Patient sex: M
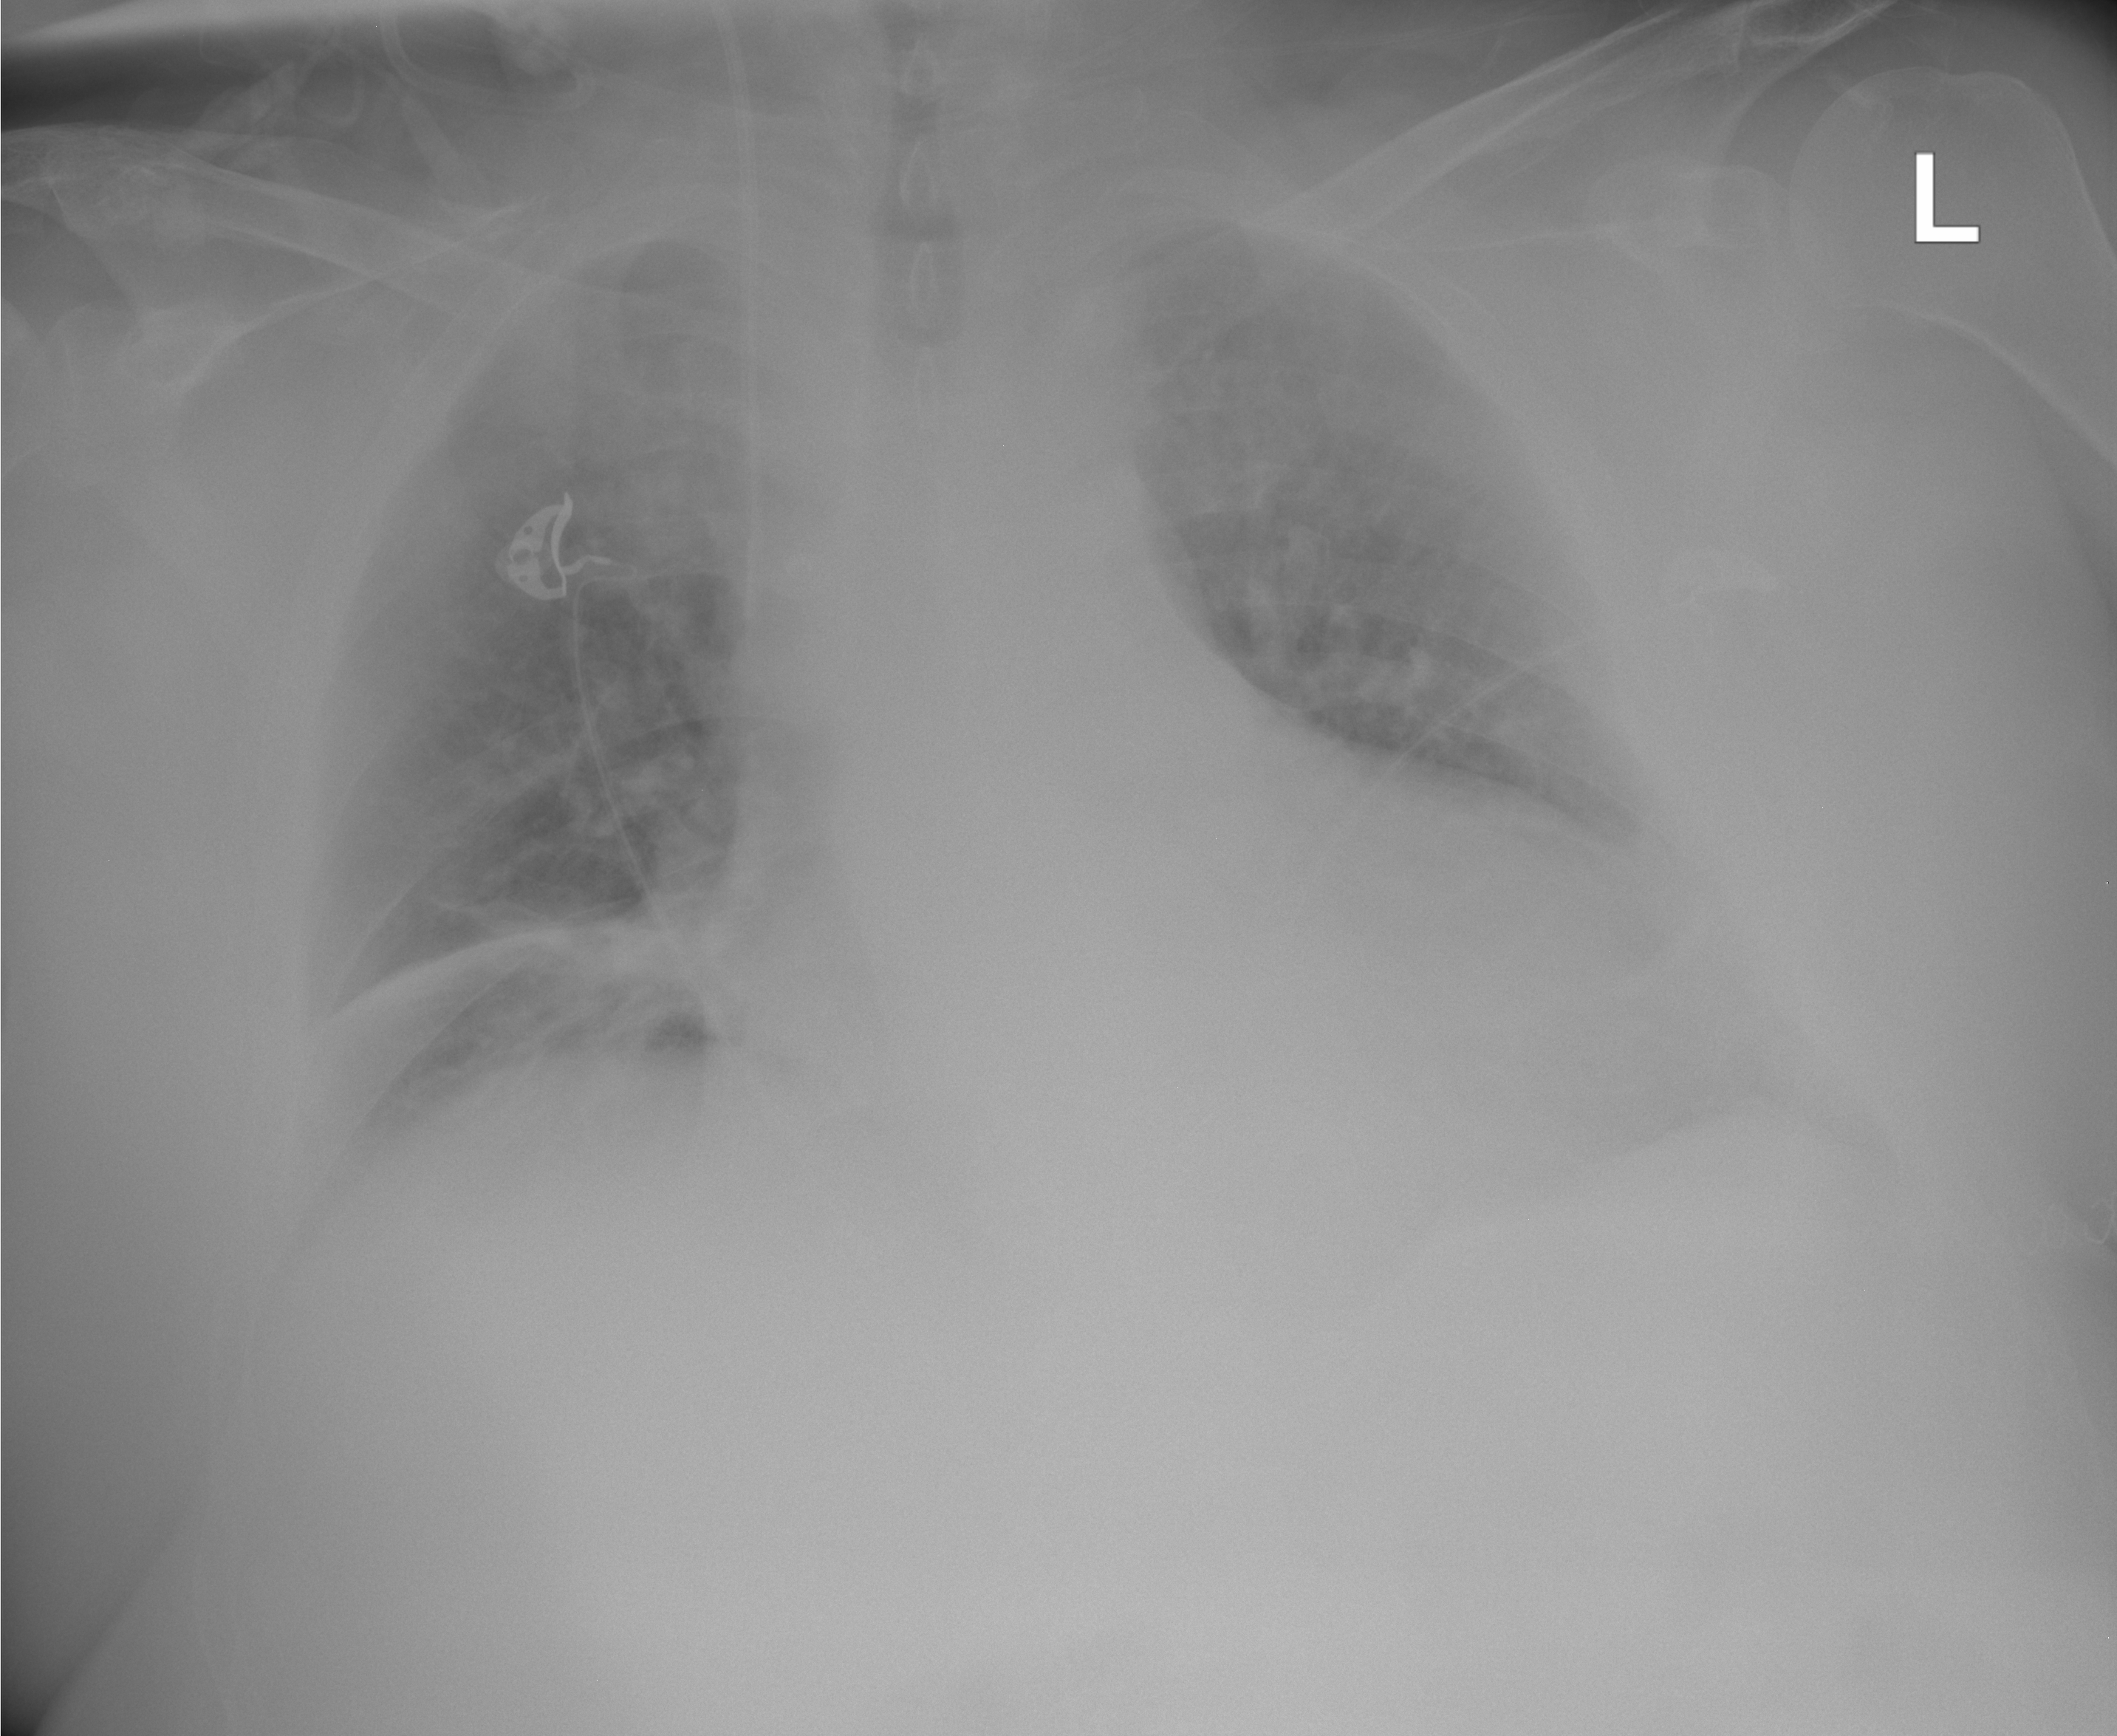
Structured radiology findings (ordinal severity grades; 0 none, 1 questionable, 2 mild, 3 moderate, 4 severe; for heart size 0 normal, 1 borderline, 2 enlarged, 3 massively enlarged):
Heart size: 2
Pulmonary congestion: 1
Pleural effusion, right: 1
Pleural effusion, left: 2
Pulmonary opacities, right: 1
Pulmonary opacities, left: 0
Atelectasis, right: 2
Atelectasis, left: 2